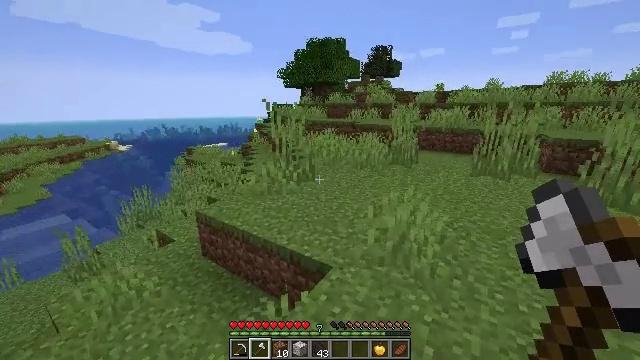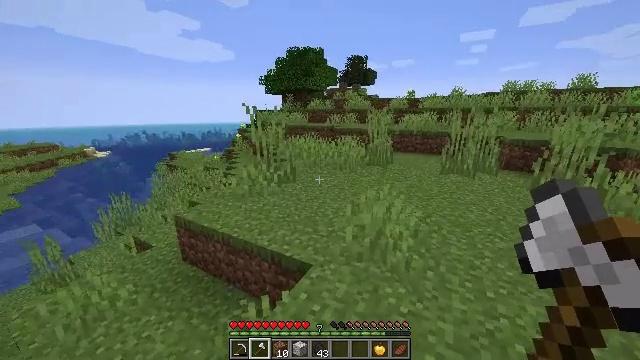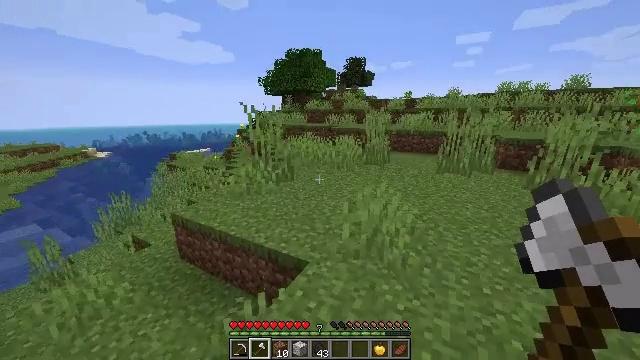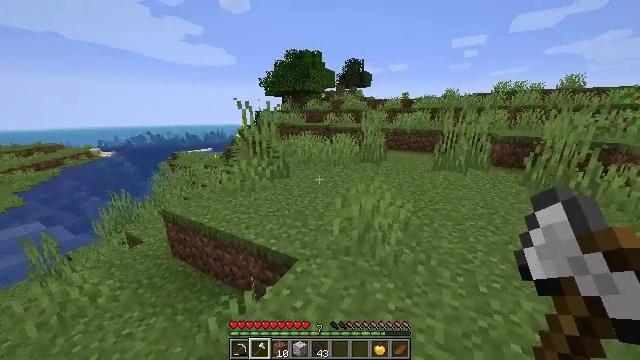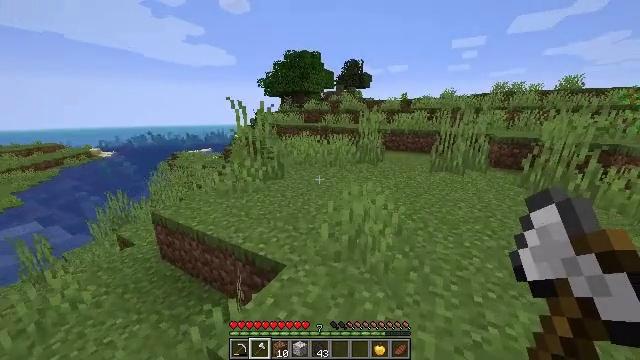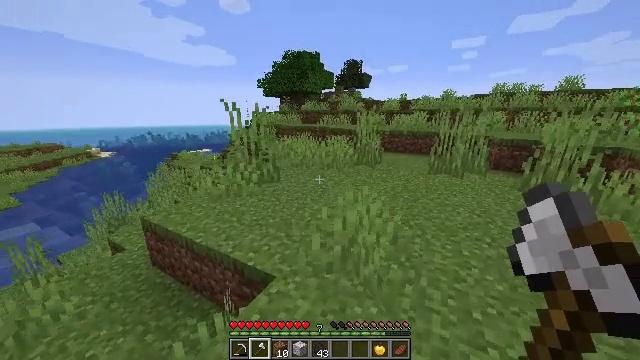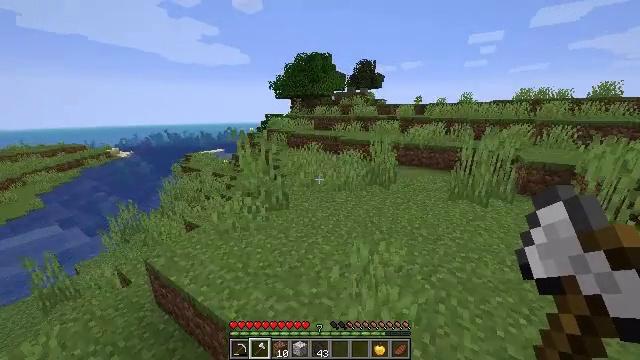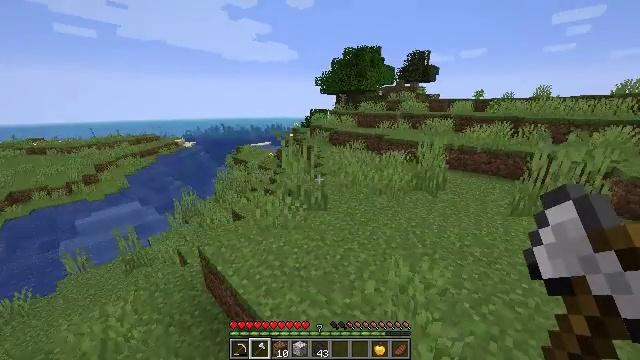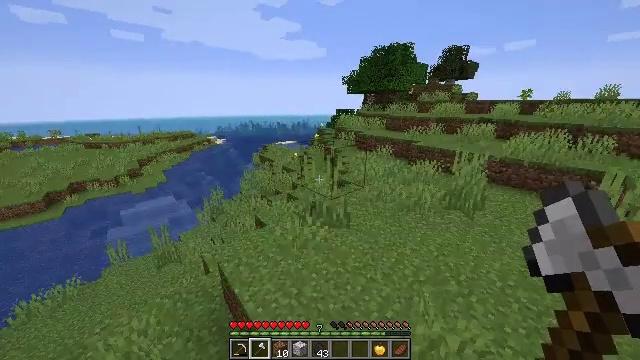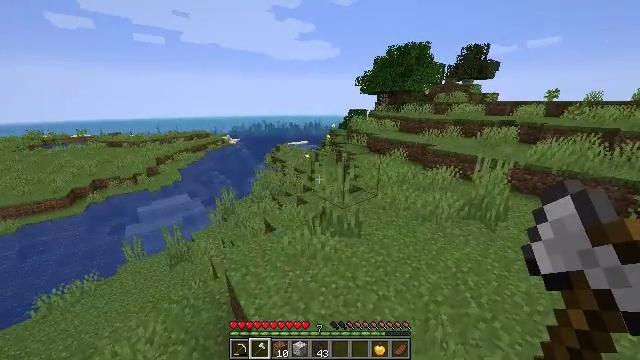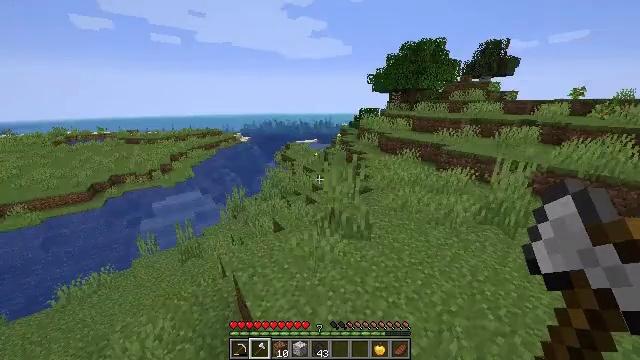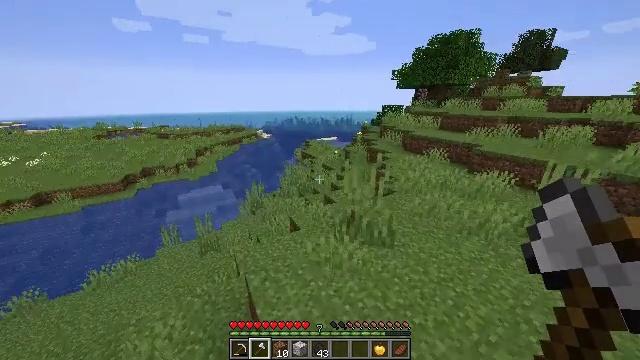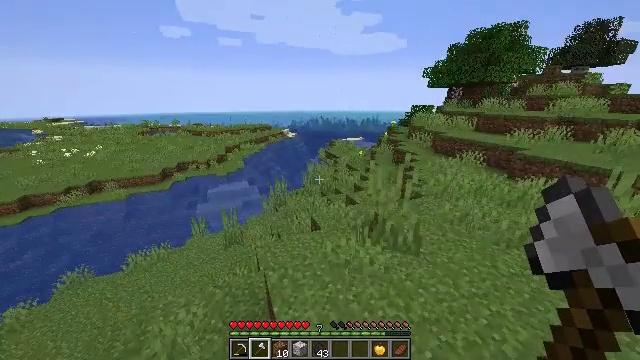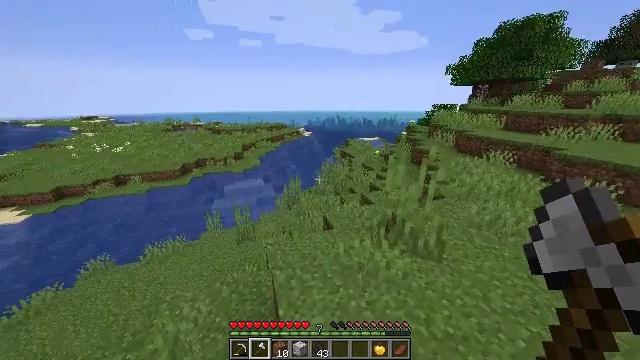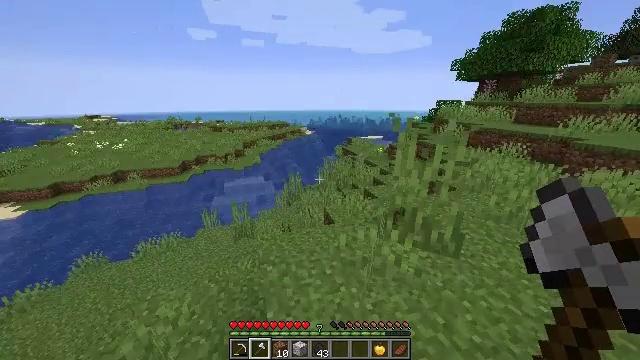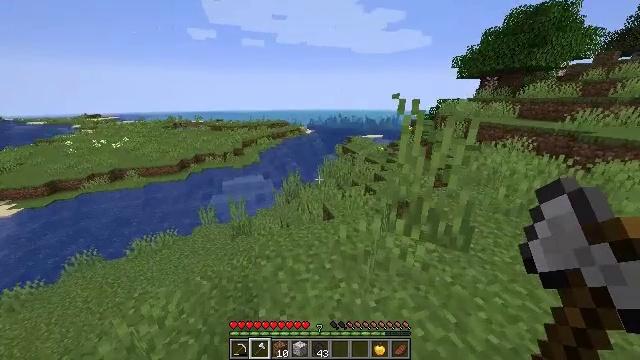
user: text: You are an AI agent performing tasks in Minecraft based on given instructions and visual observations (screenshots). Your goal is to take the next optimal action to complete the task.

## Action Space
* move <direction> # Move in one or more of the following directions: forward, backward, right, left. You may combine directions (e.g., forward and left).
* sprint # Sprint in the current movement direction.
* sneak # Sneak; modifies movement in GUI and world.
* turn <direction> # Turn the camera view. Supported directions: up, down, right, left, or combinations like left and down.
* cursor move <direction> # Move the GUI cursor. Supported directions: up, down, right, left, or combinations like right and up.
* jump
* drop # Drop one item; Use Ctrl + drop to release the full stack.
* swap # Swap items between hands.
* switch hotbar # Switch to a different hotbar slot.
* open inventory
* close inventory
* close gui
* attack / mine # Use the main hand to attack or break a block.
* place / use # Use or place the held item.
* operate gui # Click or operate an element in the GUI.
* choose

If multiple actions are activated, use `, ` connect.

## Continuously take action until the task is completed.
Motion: motion action
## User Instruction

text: Catch and defeat a cod.
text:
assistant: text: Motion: move forward and move right, sprint, turn right, jump
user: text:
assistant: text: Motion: move forward and move right, sprint, jump
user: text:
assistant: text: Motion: move forward and move right, sprint, jump
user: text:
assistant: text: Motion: move forward and move right, sprint, jump
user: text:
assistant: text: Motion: move forward and move left, sprint, jump
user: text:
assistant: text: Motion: move forward and move left, sprint, turn left, jump
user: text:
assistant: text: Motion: move forward and move left, sprint, turn left and down, jump
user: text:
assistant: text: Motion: move forward and move left, sprint, turn left, jump
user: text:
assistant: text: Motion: move forward and move left, sprint, turn left, jump
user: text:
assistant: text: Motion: move forward and move left, sprint, turn left
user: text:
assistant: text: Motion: move forward and move left, sprint, turn left
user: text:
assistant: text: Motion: move forward, sprint, turn left
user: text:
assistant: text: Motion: move forward, sprint, turn left
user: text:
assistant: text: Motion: move forward, sprint
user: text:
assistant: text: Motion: move forward, sprint
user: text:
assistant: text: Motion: move forward, sprint
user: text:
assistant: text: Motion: move forward, sprint
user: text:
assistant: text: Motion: move forward, sprint
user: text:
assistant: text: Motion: move forward, sprint, turn left and down
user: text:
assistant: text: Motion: turn left
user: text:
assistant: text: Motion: turn left and up
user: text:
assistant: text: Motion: turn up
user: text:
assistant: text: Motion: no_op
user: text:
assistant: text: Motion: no_op
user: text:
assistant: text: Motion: no_op
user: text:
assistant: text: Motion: no_op
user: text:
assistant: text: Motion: no_op
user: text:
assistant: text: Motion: no_op
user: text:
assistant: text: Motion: no_op
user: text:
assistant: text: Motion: no_op